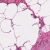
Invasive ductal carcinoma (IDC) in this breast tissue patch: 0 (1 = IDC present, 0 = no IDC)